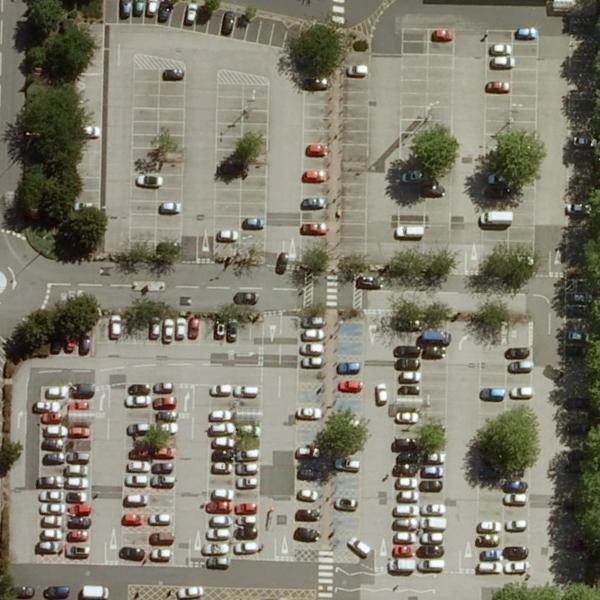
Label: Parking